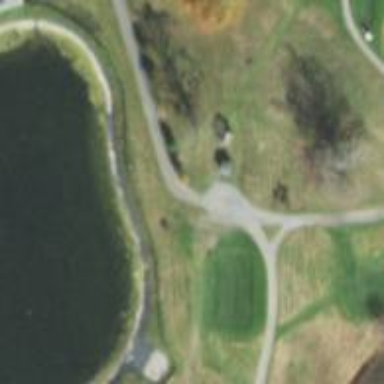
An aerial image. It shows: Path for both roads and golfers.